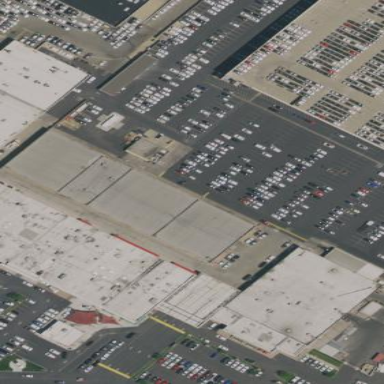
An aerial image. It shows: Commercial building used for cars.